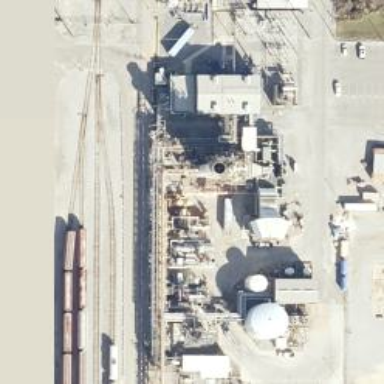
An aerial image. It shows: Gas turbine generator powered by gas.